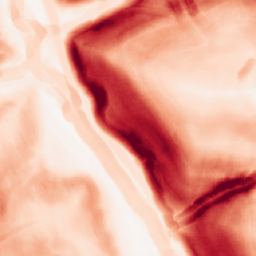
Category: morphological
Decomposition family: morphological_gradient
Decomposition parameters: size: 7
shape: disk
Upsampling method: area
Upsampling parameters: scale: 2
Upsampling scale: 2